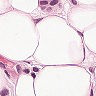
Metastatic tissue present: yes